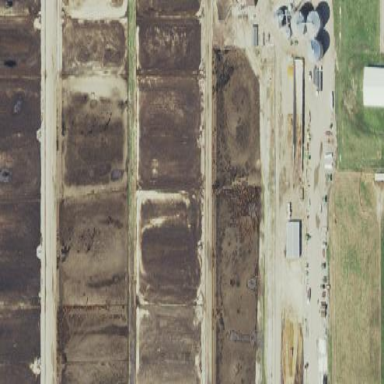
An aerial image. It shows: Farmyard used as feedlot for farming.